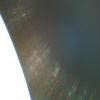
Label: sunburn